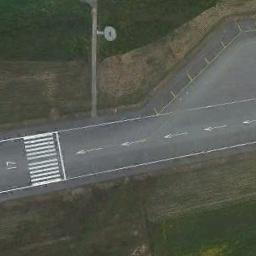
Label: runway